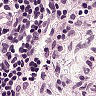
Metastatic tissue present: no